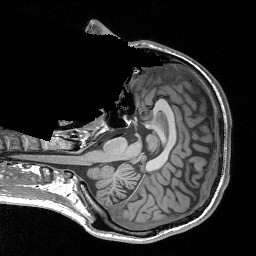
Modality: T1w
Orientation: axial